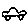
Label: car